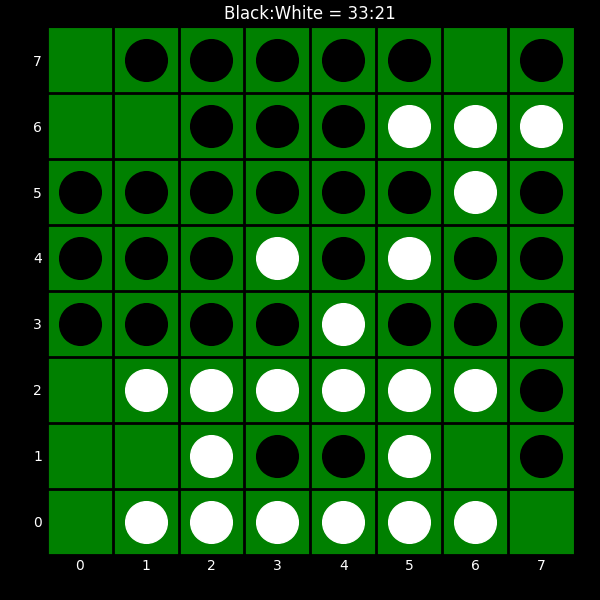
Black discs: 33
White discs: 21